Field crop: tomato
Growth stage: 1
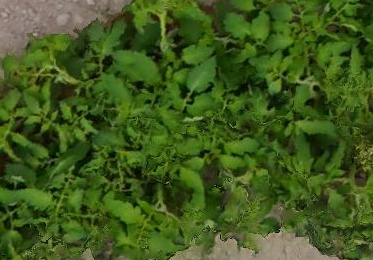
Species: tomato